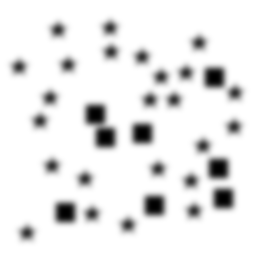
Squares: 8
Triangles: 0
Stars: 24
Total shapes: 32